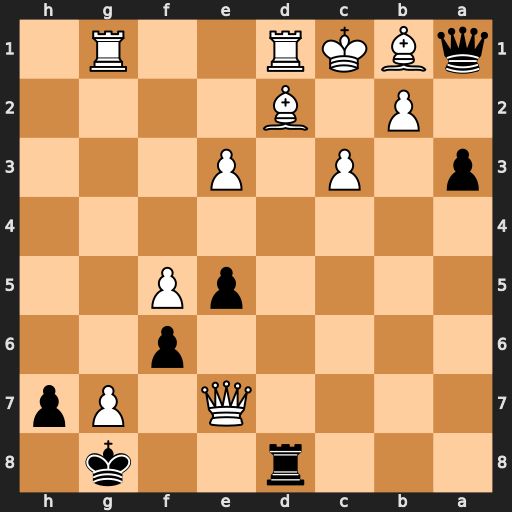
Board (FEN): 3r2k1/4Q1Pp/5p2/4pP2/8/p1P1P3/1P1B4/qBKR2R1
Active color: b
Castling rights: -
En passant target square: -
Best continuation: Qxb2#